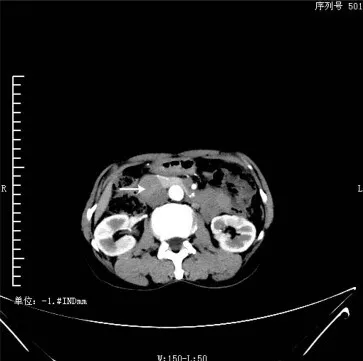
The abdomen CT ,. (A) Implied a uniform soft tissue
mass shadow in the descending duodenum.
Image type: radiology (ct)